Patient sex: M
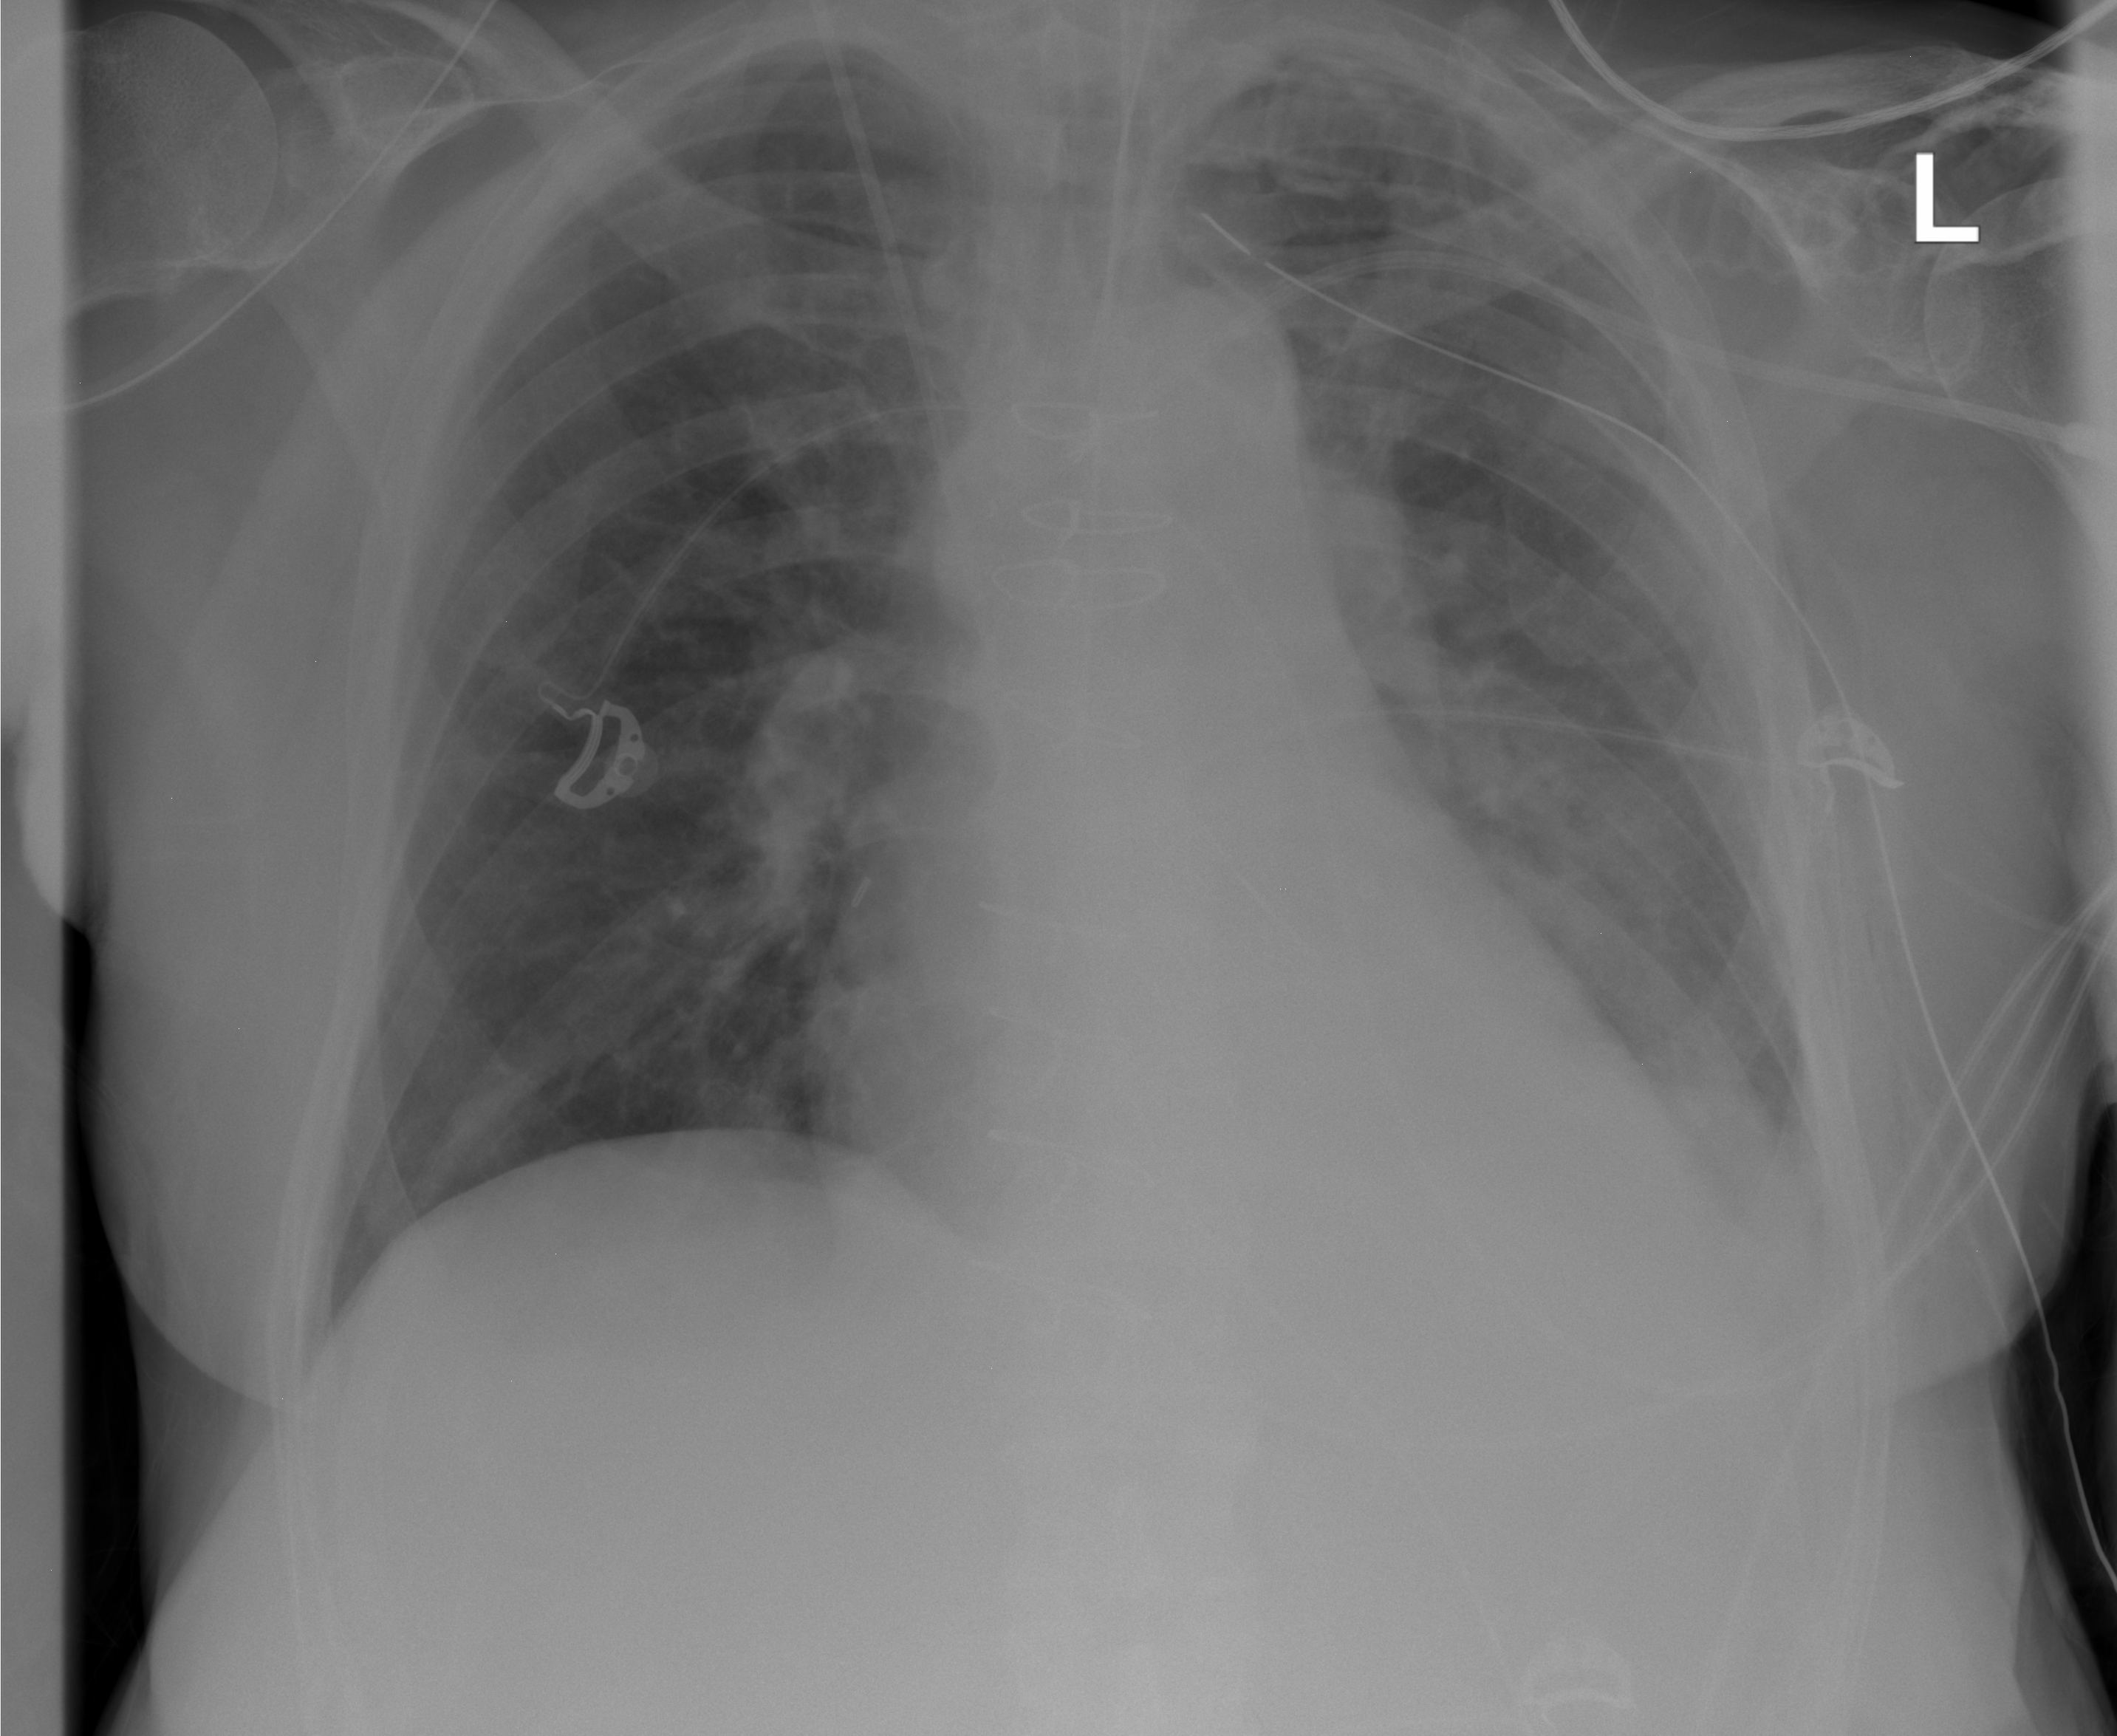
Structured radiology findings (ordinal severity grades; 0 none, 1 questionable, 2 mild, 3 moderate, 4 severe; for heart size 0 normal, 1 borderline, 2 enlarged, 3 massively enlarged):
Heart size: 0
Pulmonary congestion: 2
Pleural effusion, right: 0
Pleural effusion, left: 0
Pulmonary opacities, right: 0
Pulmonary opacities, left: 0
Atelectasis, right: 0
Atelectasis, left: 2